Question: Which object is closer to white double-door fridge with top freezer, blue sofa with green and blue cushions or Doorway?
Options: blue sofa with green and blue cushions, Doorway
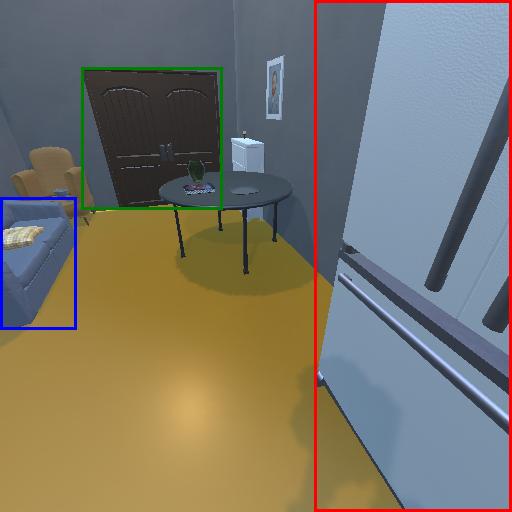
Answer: blue sofa with green and blue cushions